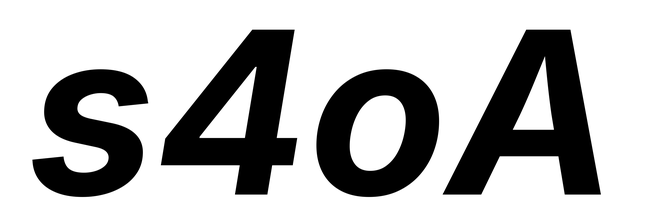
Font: Inter-Italic_Bold_Italic